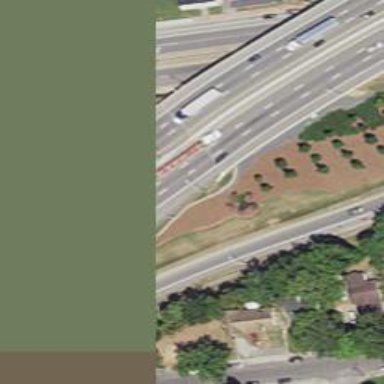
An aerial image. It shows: Motorway junction.